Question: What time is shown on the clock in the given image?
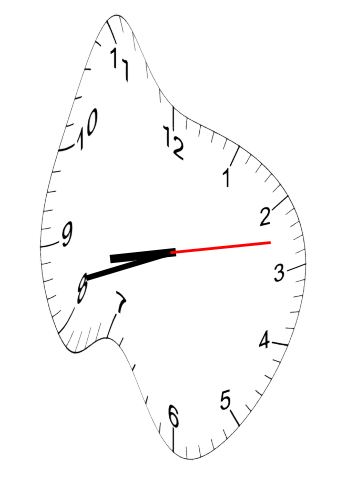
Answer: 08:42:13